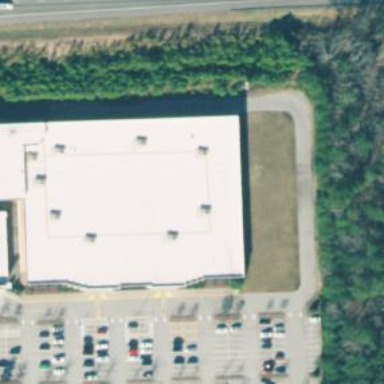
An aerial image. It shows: Department store building.